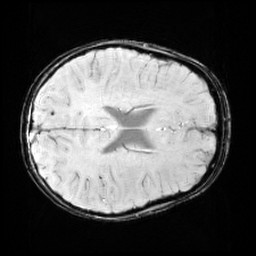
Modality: SWI
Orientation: axial
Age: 11
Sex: male
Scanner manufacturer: siemens
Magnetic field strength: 3 T
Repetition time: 0.027 s
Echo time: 0.02 s